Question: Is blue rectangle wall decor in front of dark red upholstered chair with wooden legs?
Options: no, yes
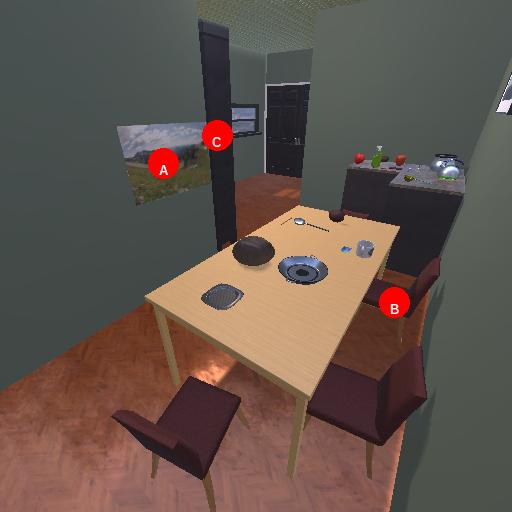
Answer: no